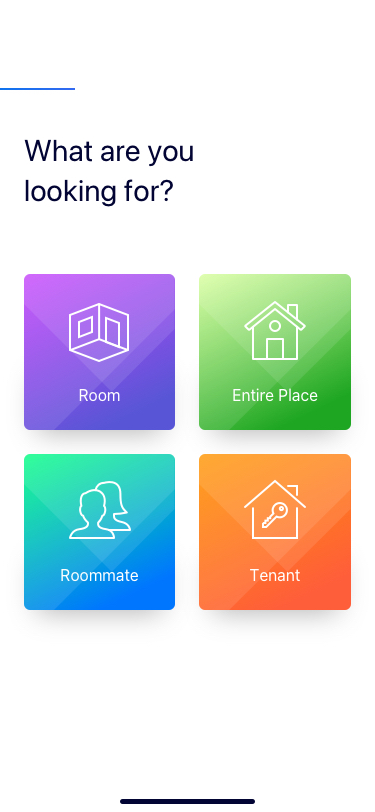
Text in this UI design:
Room
Roommate
Entire Place
Tenant
What are you
looking for?